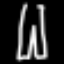
Label: pants